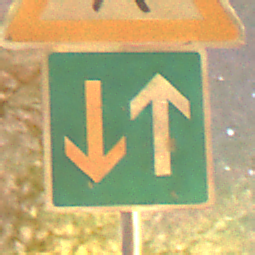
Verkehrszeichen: VorrangVorGegenverkehr
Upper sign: FussgaengerLinks
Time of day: Night
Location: Outdoor (Suburban)
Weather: Clear
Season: NotSpecified
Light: Artificial